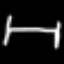
Label: bed